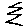
Label: zigzag